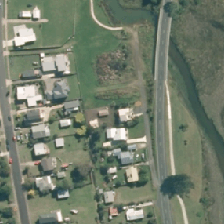
Land cover: urban_build_up